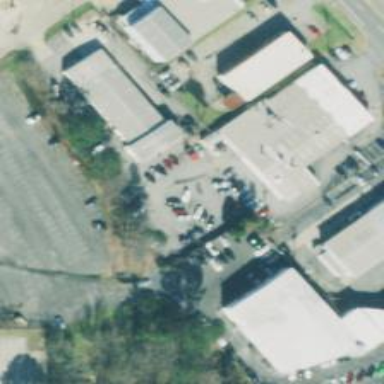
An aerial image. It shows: Commercial building housing car repair shop.